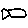
Label: fish